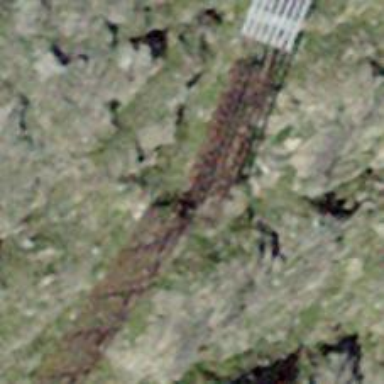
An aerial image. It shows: Snow fence that is man-made.